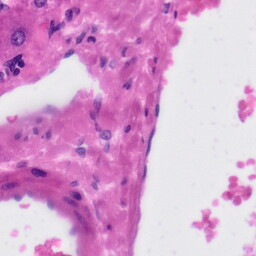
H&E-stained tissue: Liver